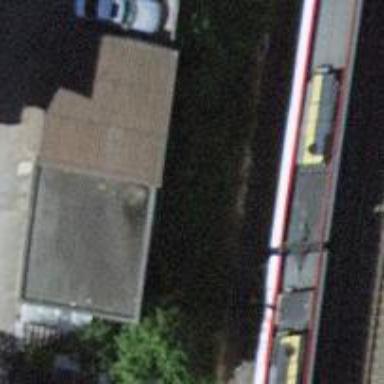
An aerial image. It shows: Group of garages.